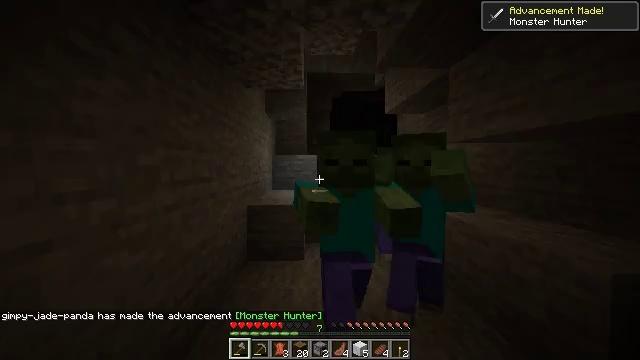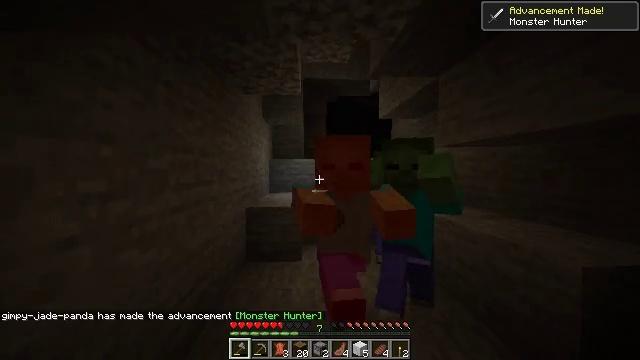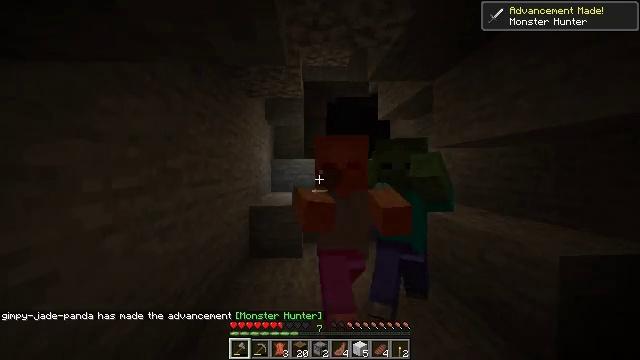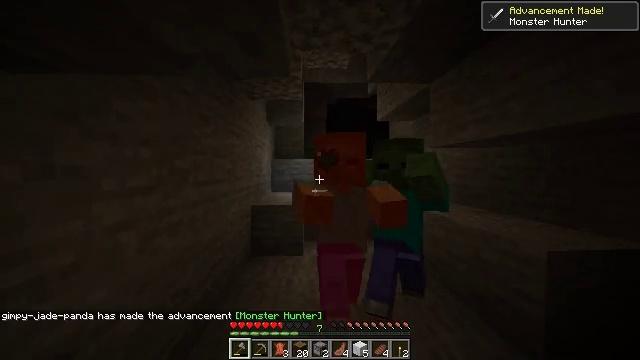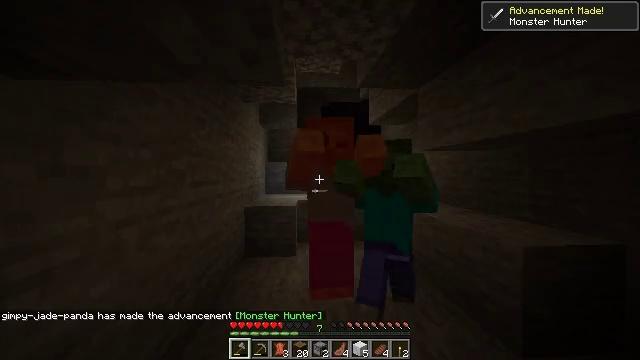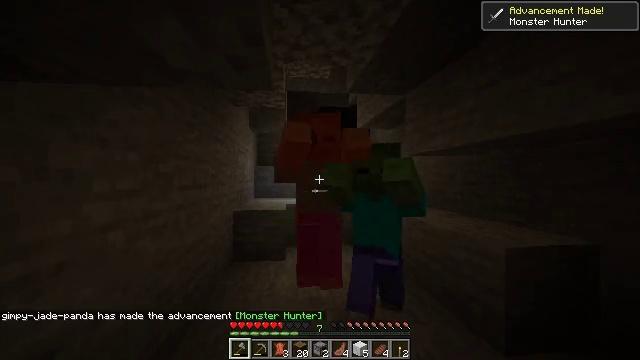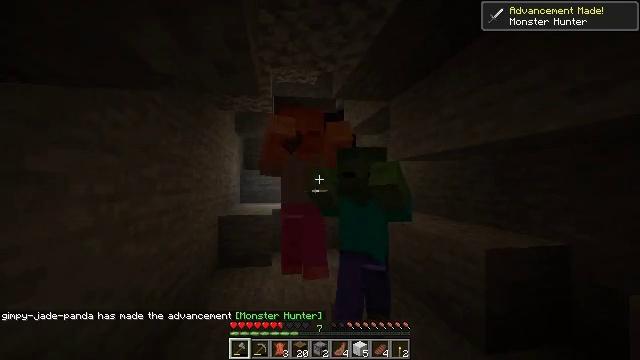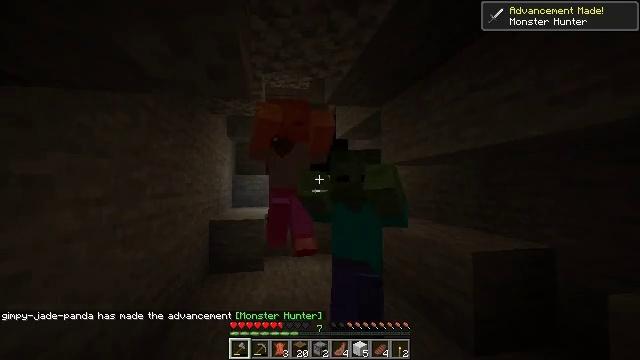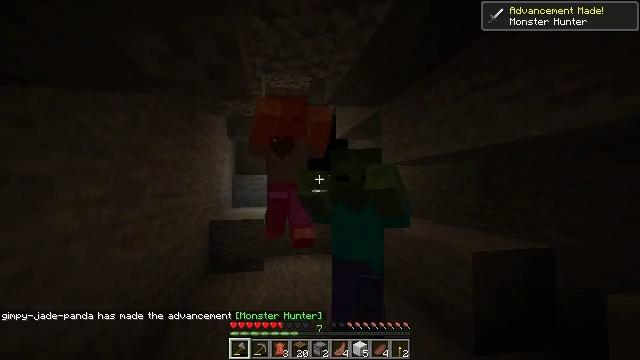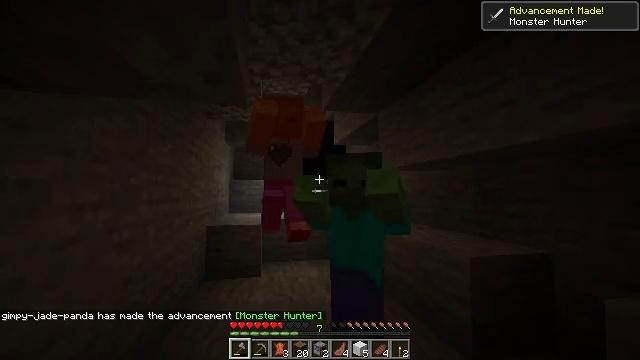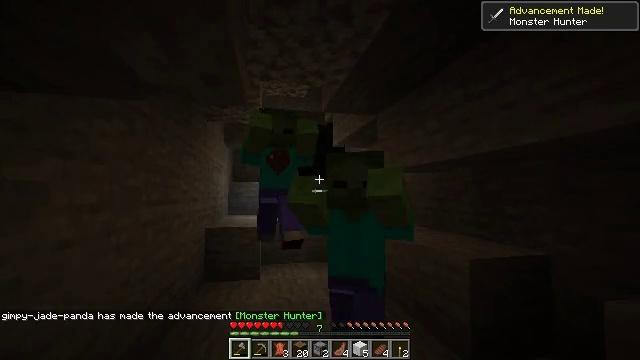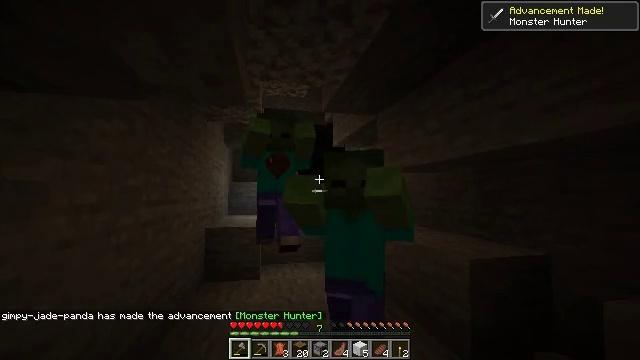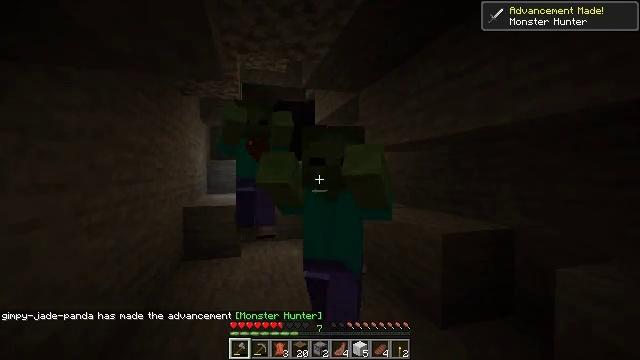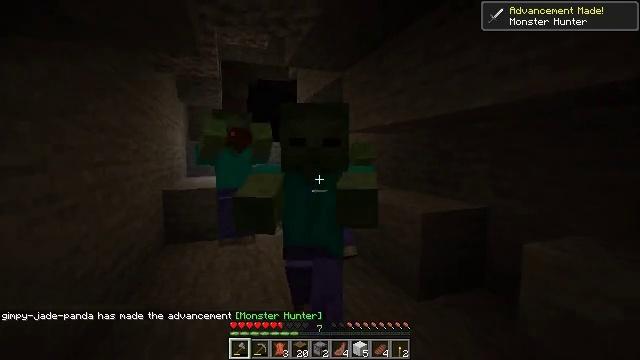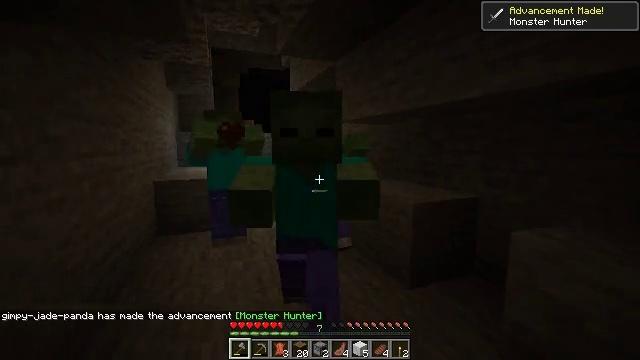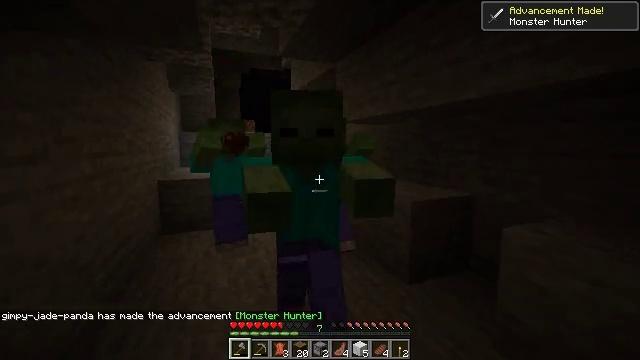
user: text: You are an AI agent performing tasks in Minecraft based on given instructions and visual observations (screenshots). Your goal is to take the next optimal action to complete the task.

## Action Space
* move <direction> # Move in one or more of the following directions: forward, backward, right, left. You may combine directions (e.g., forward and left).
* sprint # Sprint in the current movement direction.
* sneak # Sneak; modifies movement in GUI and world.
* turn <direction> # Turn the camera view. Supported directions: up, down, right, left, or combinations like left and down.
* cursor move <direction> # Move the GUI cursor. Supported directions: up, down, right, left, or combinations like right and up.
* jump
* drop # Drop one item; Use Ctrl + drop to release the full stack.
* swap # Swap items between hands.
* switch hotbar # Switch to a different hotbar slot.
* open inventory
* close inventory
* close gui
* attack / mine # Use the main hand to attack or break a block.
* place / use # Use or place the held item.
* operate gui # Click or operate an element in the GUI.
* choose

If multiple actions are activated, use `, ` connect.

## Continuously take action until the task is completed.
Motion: motion action
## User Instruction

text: Combat the zombie.
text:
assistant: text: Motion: move back
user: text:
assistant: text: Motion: move back
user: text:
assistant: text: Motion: no_op
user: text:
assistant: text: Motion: turn right
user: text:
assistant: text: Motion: turn right
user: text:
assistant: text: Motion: turn right and up
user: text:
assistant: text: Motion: turn right and up
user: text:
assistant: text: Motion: no_op
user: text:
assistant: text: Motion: turn up
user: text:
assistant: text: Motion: no_op
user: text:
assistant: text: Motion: no_op
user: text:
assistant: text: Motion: turn right and down, attack / mine
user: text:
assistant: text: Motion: turn right and down, attack / mine
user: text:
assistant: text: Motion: turn right and down, attack / mine
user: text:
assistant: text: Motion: move back, attack / mine
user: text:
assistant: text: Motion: move back
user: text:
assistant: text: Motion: no_op